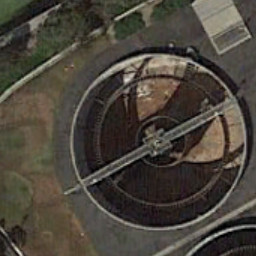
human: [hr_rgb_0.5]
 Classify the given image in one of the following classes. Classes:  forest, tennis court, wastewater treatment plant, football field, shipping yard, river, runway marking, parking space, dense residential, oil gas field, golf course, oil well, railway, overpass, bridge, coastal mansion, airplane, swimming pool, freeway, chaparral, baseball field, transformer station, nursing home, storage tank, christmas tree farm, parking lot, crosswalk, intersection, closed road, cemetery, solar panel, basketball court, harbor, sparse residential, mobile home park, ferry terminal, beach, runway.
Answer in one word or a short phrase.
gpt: wastewater treatment plant